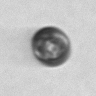
Label: Thalassiosira